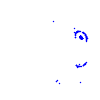
Particle: proton